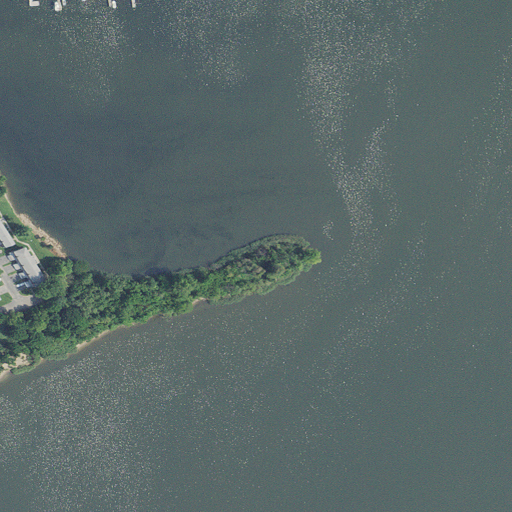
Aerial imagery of cape in Maryland named Cattail Point containing open water, herbaceous wetlands, low intensity development, medium intensity development, and open development